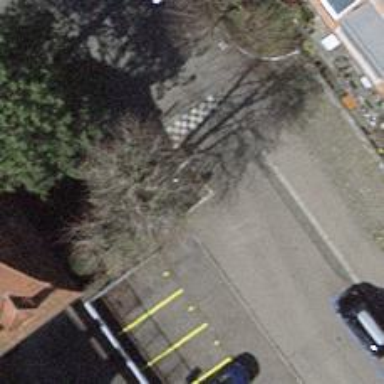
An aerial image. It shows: Motorcycle parking facility.